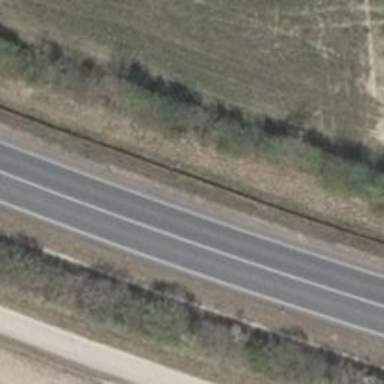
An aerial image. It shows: Asphalt road classified as primary highway.